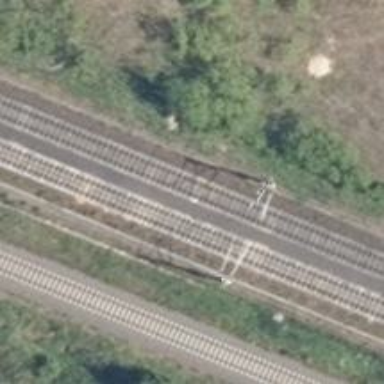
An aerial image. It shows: Milestone along the railway track with catenary mast.